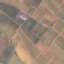
Land use / land cover: PermanentCrop